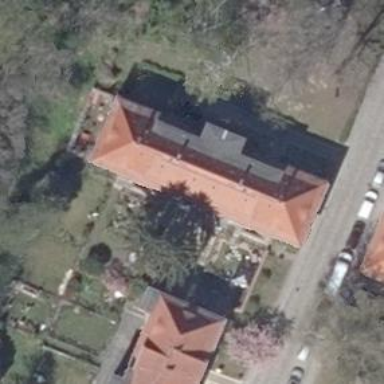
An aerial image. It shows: Historic building.